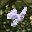
Label: 4